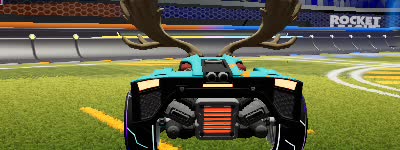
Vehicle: breakout